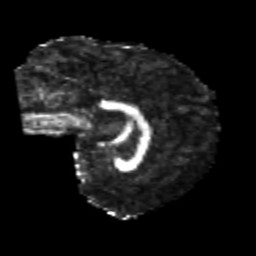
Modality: FA
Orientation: sagittal
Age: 20
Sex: female
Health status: healthy
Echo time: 0.074 s